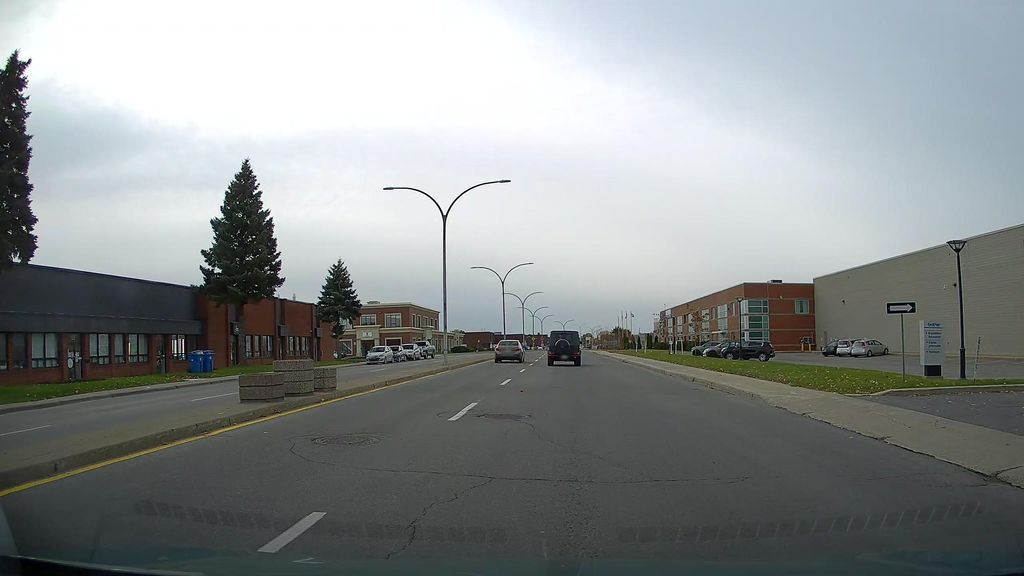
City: montreal